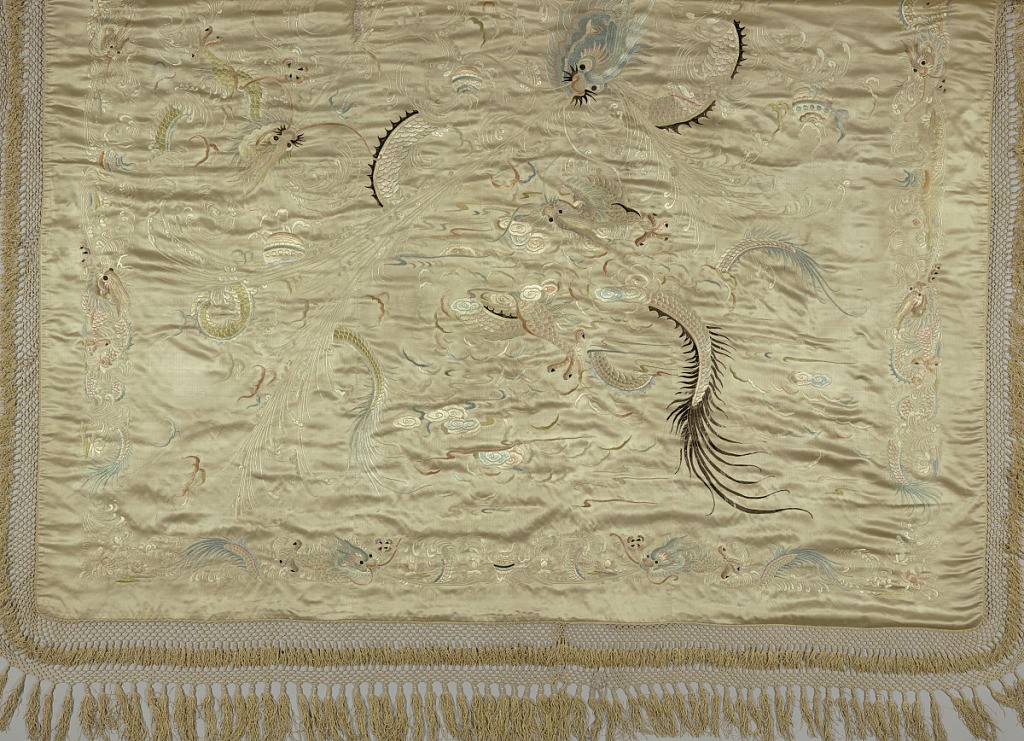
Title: Panel
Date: late 19th century
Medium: silk Technique: embroidery on plain satin weave
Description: Cream-colored panel embroidered with pastel silks and touches of black with large central design of big and small dragons with flaming pearl and fish in delicate cloud and water conventions. Enclosing border set in from edge of smaller dragons, lotus, and flaming pearl. Deep knotted tan silk fringe. Lined with pongee.